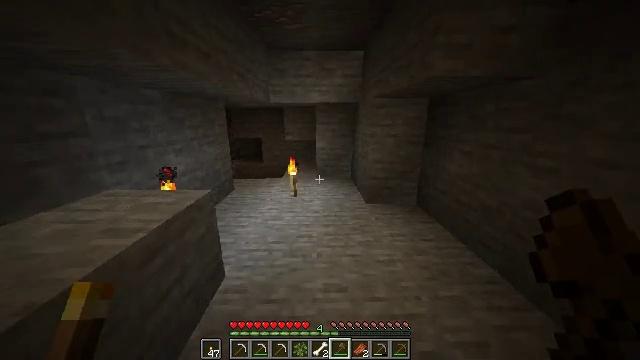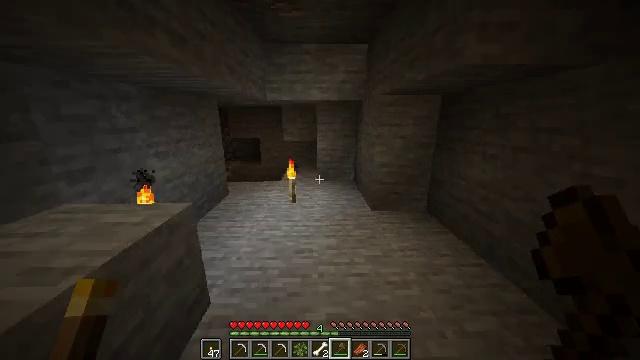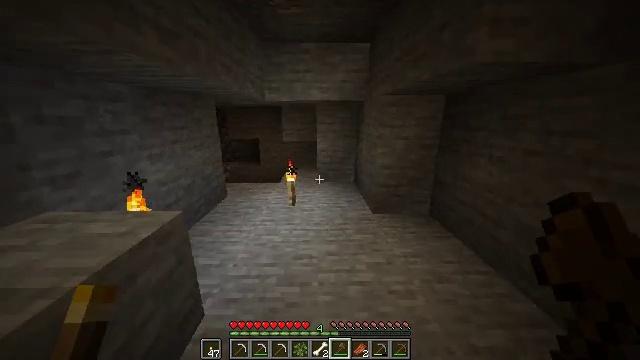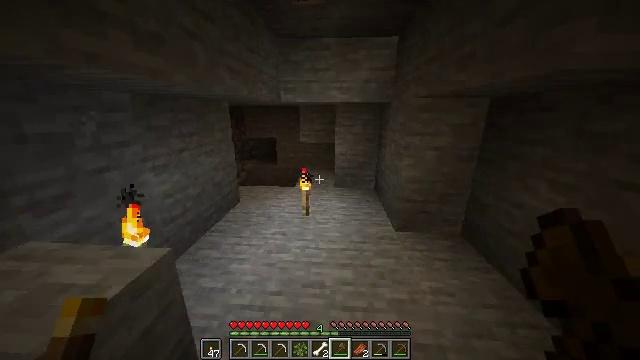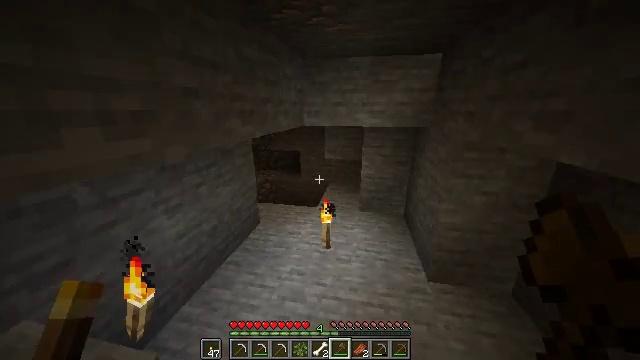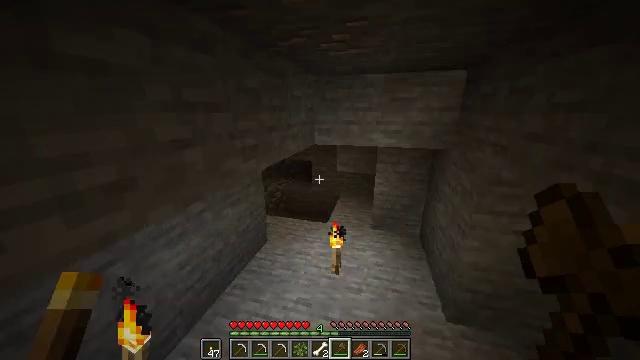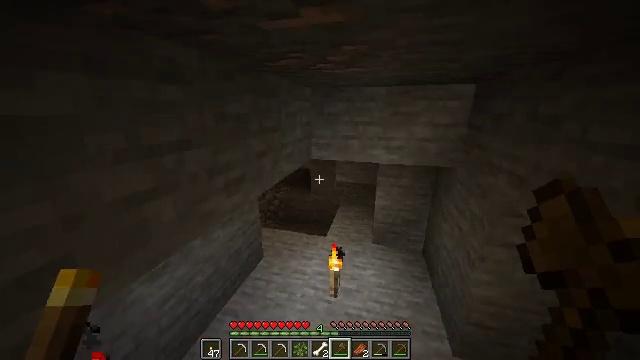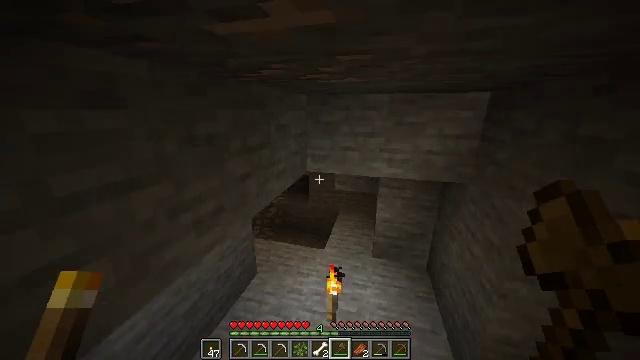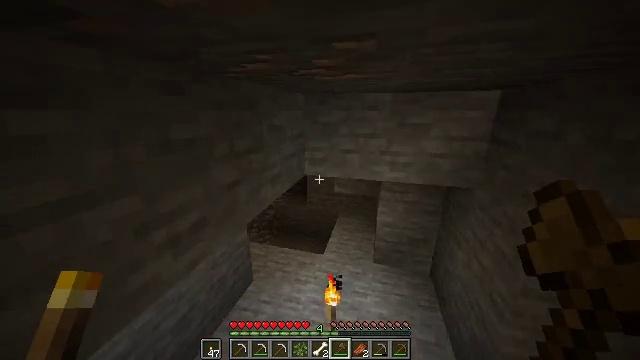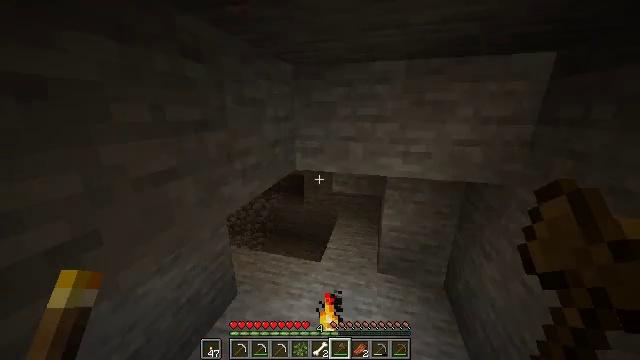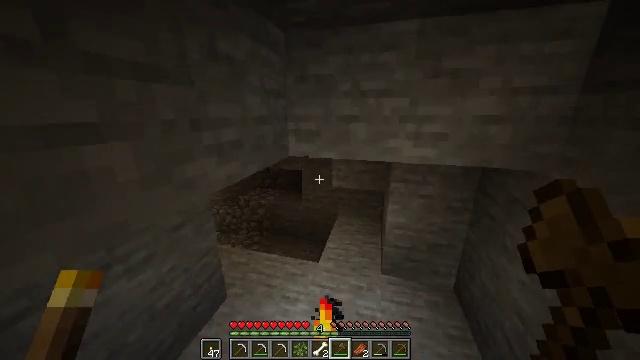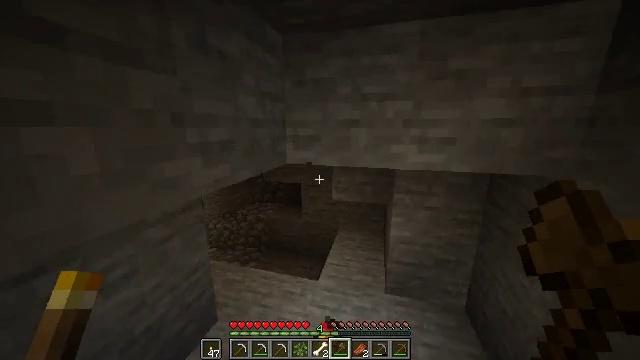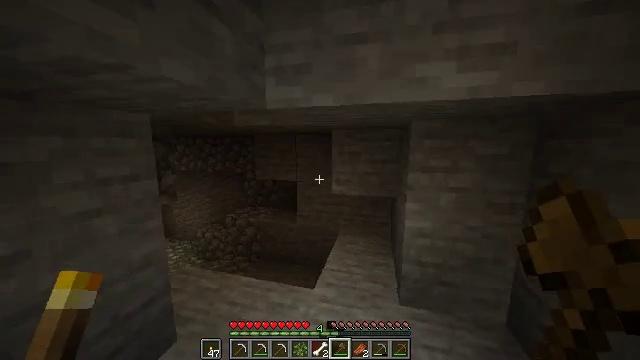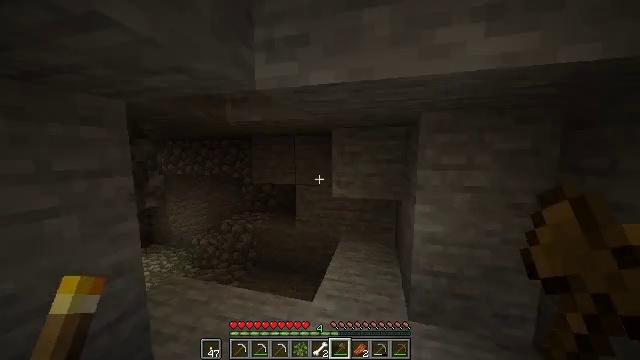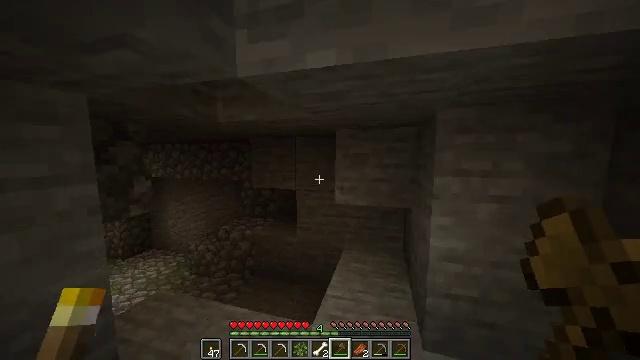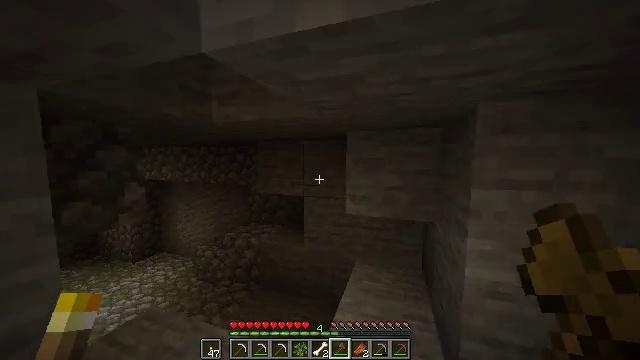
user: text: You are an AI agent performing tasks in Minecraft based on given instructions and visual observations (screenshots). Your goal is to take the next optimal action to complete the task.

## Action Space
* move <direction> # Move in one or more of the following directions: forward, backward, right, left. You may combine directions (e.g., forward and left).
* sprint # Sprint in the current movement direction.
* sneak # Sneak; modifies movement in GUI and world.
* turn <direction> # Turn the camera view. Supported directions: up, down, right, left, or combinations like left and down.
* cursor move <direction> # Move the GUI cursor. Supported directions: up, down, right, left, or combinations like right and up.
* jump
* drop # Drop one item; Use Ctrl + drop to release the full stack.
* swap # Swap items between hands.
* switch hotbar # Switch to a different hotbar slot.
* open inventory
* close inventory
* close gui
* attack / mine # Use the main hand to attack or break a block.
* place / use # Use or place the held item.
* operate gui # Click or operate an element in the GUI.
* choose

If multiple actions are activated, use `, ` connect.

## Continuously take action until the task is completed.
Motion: motion action
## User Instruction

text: Harvest mossy cobblestone for building.
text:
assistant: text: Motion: move forward, sprint
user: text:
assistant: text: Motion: move forward, sprint
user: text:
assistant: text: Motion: move forward, sprint, turn left and down, jump
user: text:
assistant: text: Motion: move forward, sprint, turn left, jump
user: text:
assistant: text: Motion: move forward, sprint, turn left, jump
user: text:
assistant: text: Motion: move forward, sprint, jump
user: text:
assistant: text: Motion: move forward, sprint
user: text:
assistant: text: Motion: move forward, sprint
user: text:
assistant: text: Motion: move forward, sprint
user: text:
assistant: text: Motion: move forward, sprint
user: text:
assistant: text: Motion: move forward, sprint, turn up
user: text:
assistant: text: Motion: move forward, sprint, turn up
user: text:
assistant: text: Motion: move forward, sprint, turn up
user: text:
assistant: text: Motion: move forward, sprint
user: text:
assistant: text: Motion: move forward, sprint, turn left
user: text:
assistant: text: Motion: move forward, sprint, turn left
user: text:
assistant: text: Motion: move forward, sprint, turn left
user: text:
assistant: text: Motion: move forward, sprint, turn left
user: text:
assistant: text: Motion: turn left
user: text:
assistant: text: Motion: turn left and down
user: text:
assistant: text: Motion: turn left and down
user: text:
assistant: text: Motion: turn left and down
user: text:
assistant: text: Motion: turn left and down
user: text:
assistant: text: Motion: turn left and down
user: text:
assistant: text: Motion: turn left and down
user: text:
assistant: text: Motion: move forward, turn down
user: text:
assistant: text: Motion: move forward, turn left and down
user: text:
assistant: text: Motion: move forward, turn left and down
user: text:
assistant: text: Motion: move forward
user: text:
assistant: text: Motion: move forward